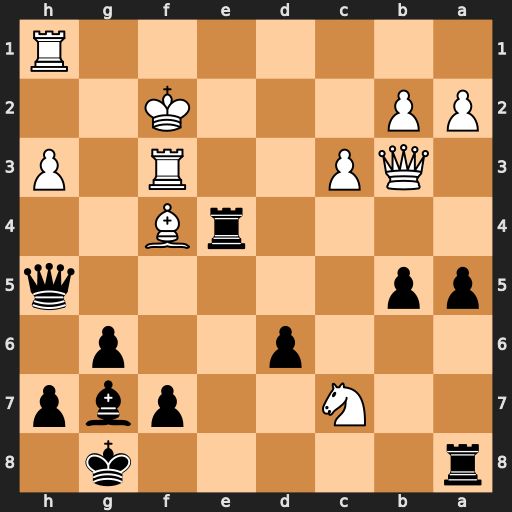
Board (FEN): r5k1/2N2pbp/3p2p1/pp5q/4rB2/1QP2R1P/PP3K2/7R
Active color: b
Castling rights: -
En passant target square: -
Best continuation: Qc5+ Kg2 Qxc7